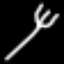
Label: fork